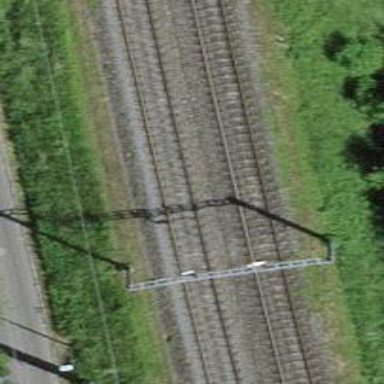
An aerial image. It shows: Single railway track with electrification through contact line.